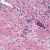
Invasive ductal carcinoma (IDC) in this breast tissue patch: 1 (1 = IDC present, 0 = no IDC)